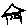
Label: house